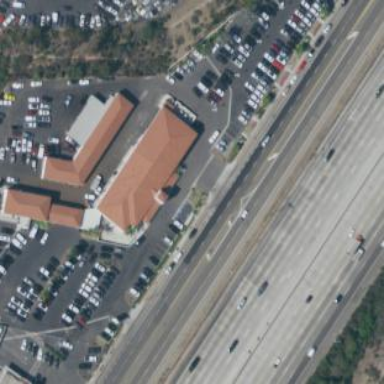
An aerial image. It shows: Shop that sells cars.